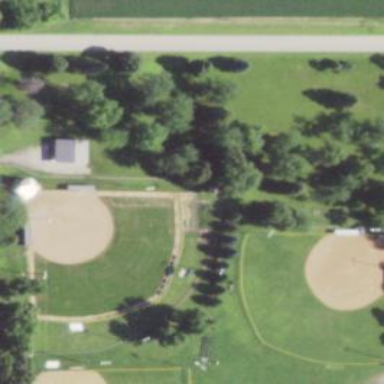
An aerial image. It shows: Baseball pitch for leisure and sports activities.